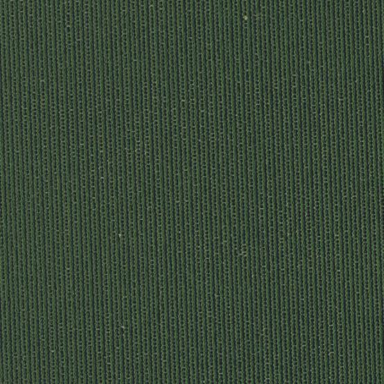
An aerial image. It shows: Almond orchard with rows of almond trees.